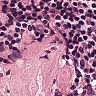
Metastatic tissue present: no